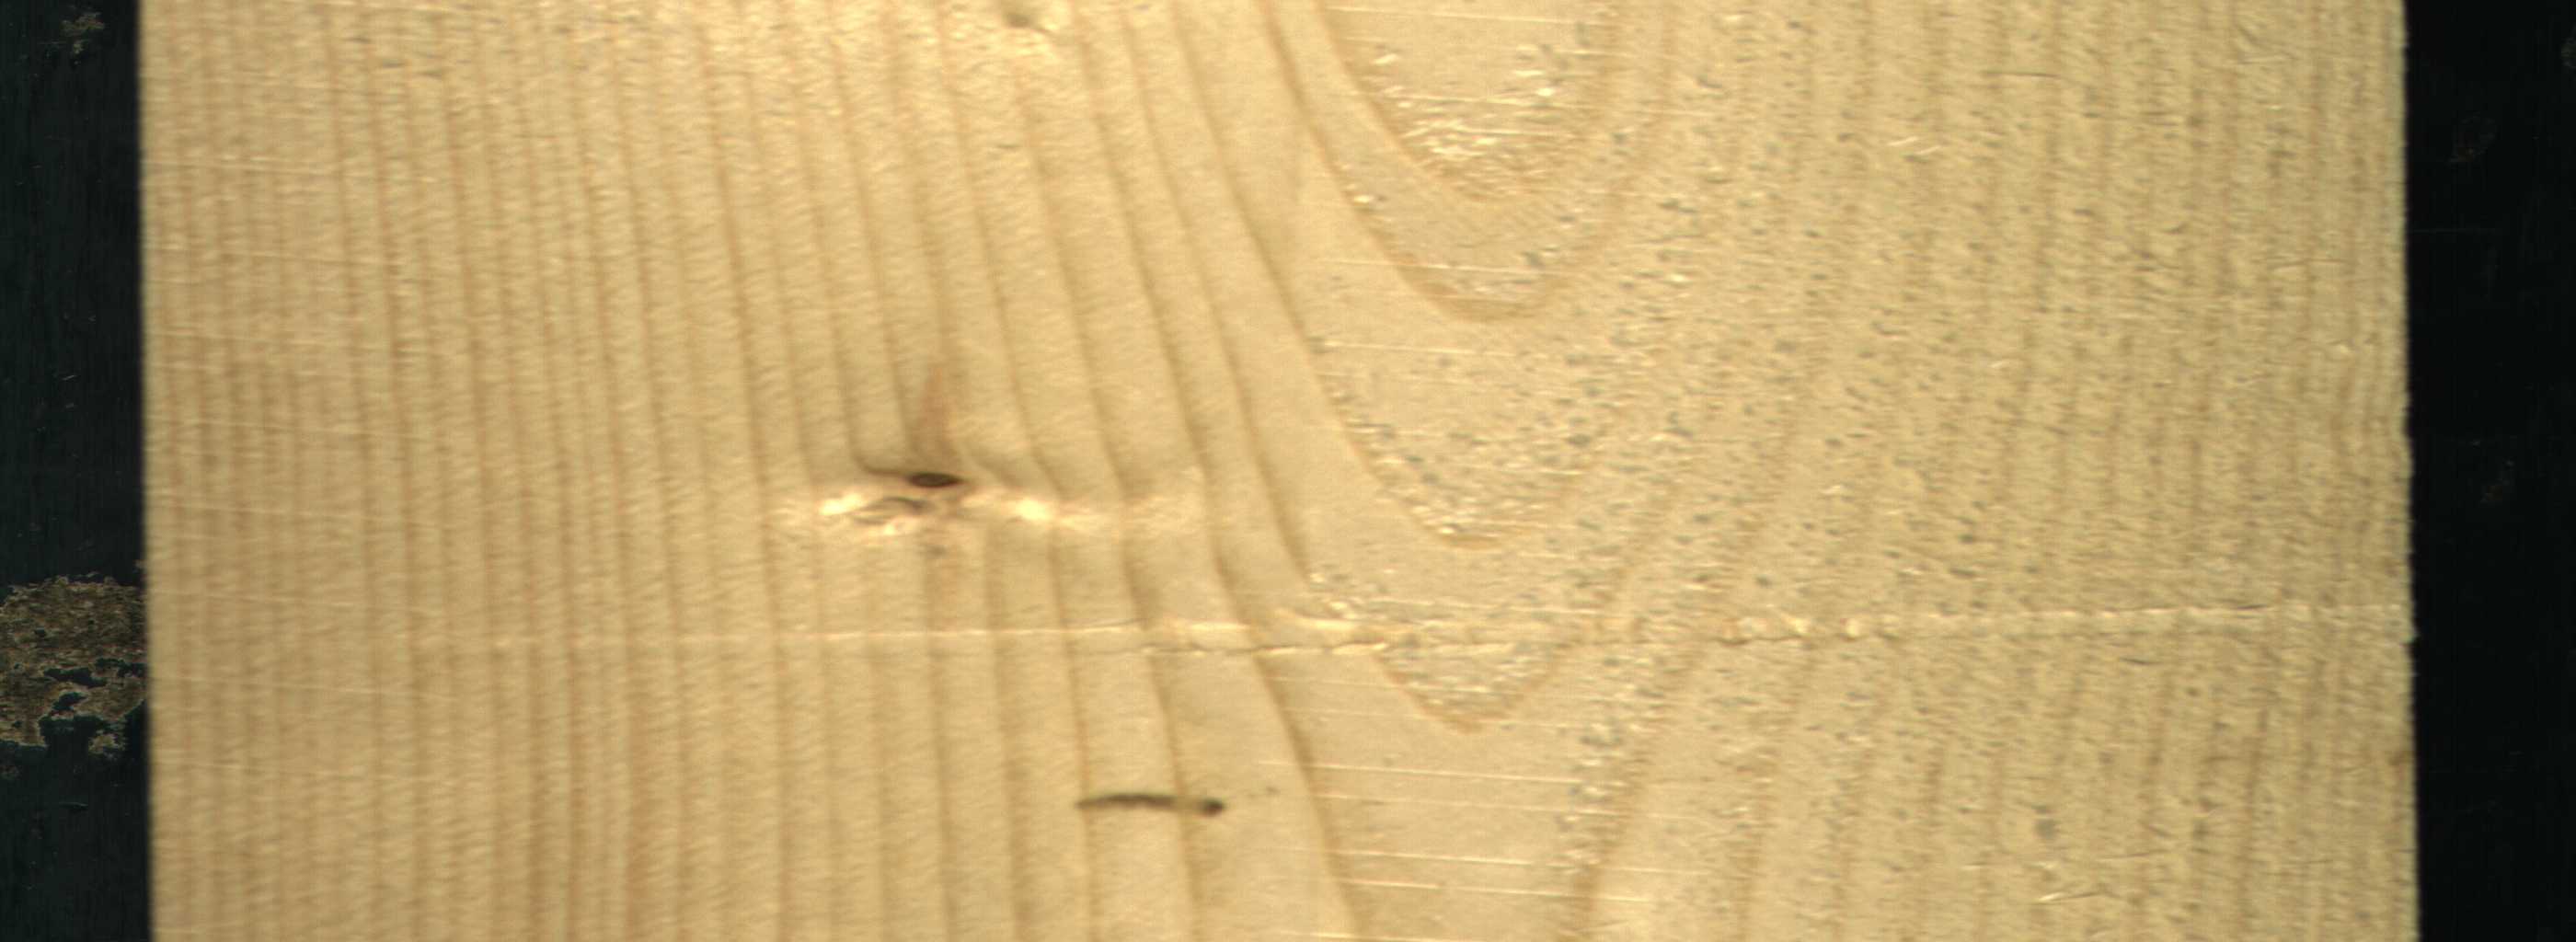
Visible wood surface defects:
Live_Knot